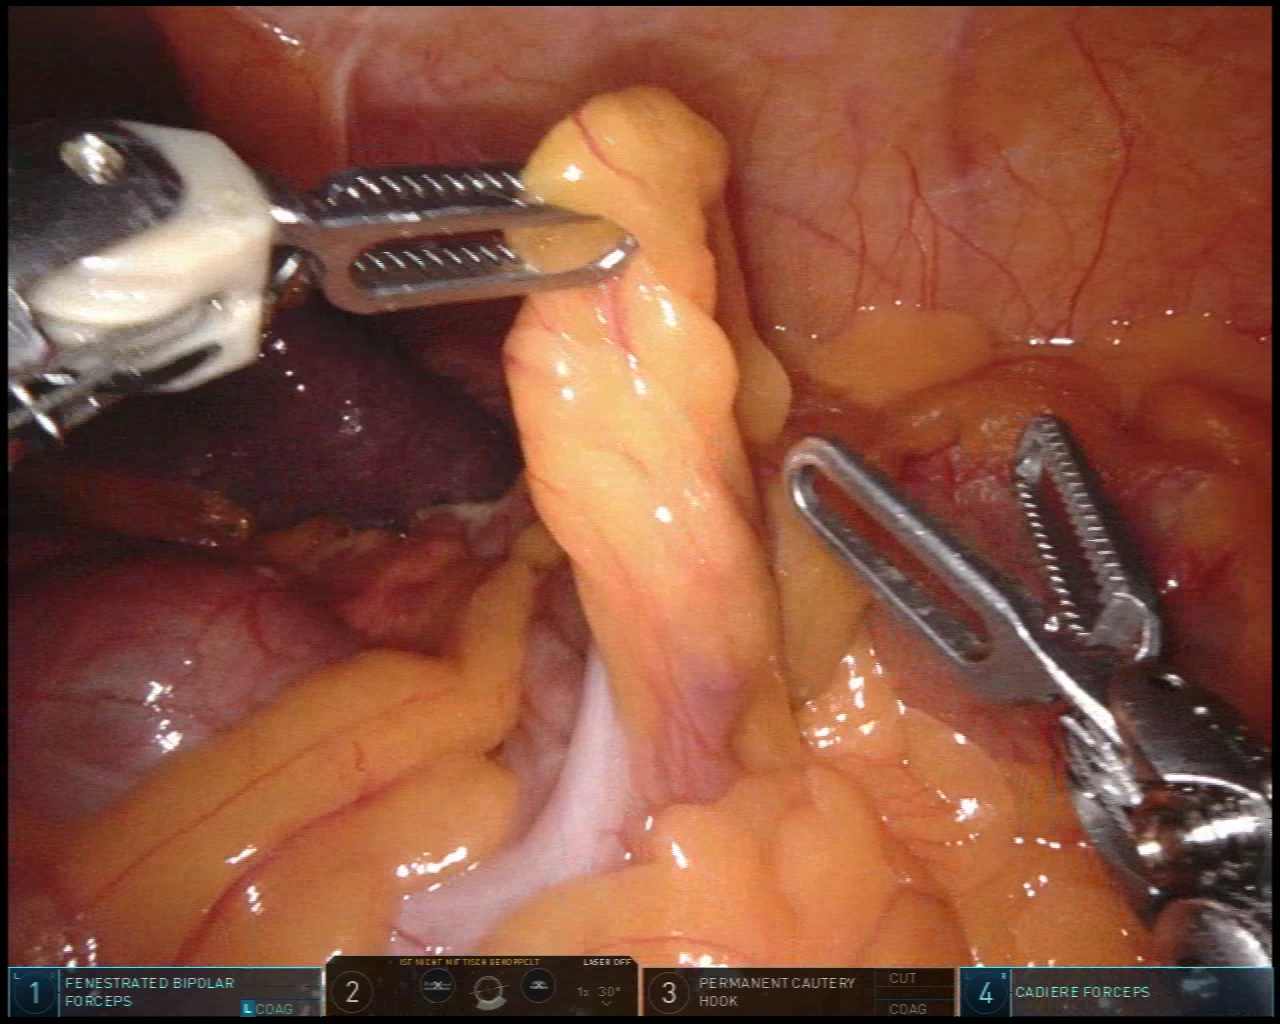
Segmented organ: spleen
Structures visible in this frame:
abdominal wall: yes
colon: yes
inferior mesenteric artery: no
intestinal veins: no
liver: no
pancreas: no
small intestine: no
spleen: yes
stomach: no
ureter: no
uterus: no
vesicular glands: no